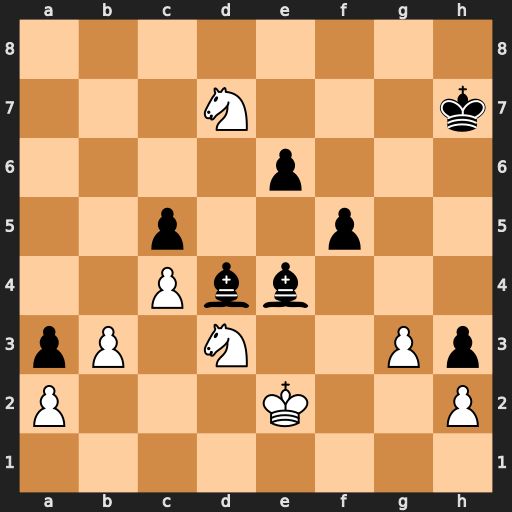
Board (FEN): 8/3N3k/4p3/2p2p2/2Pbb3/pP1N2Pp/P3K2P/8
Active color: w
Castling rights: -
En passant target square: -
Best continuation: N7xc5 Bxd3+ Nxd3